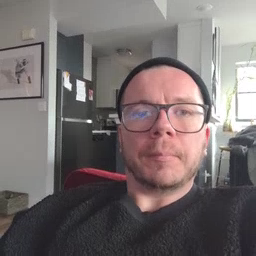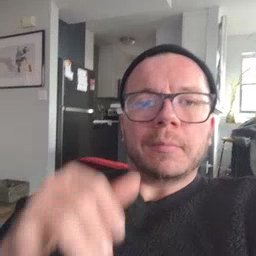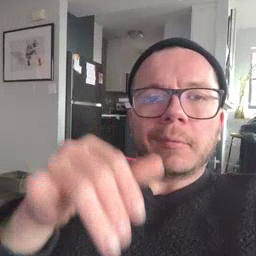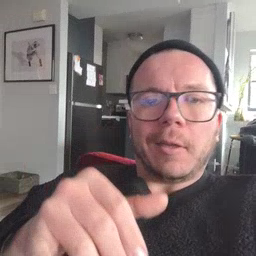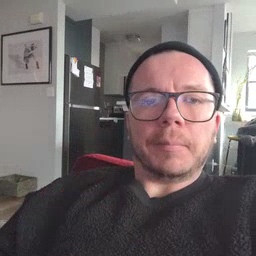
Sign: stay